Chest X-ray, PA view. Patient: 59 years old, sex F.
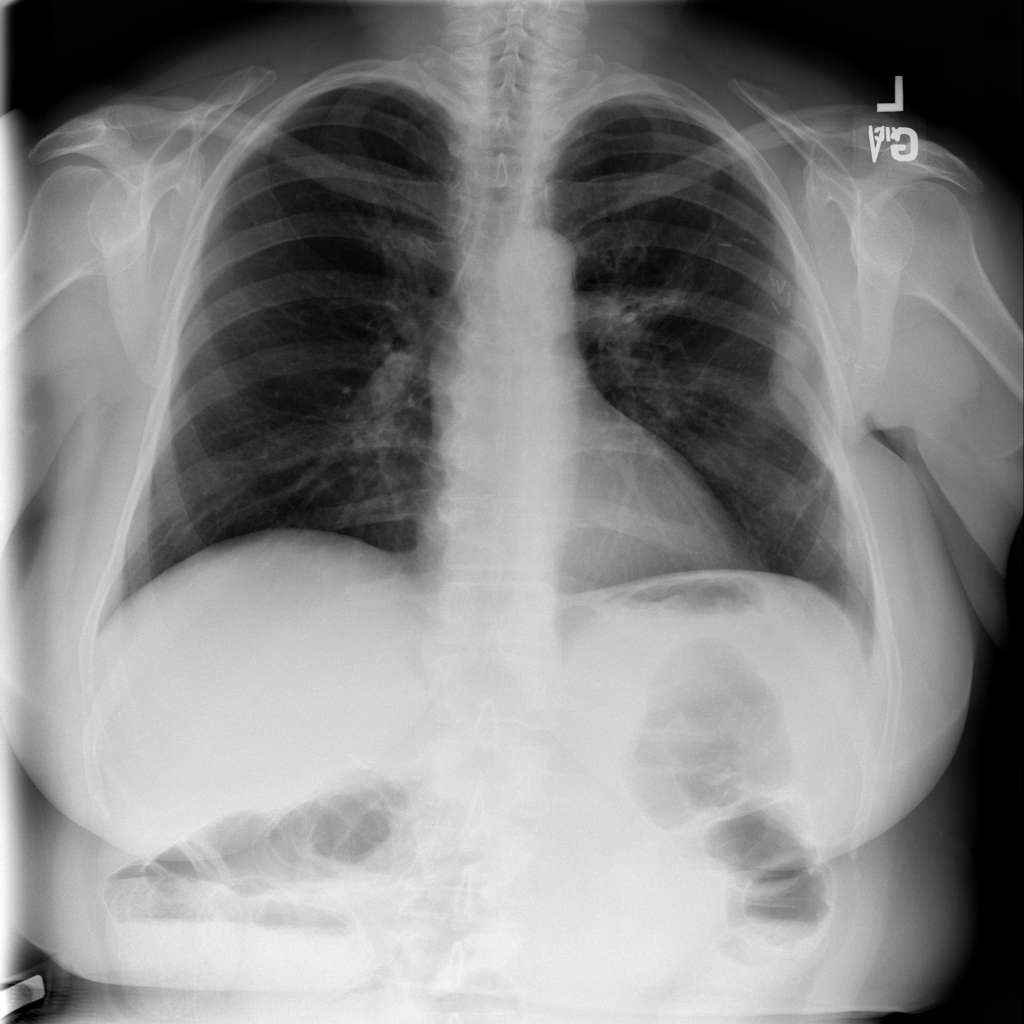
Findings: Infiltration